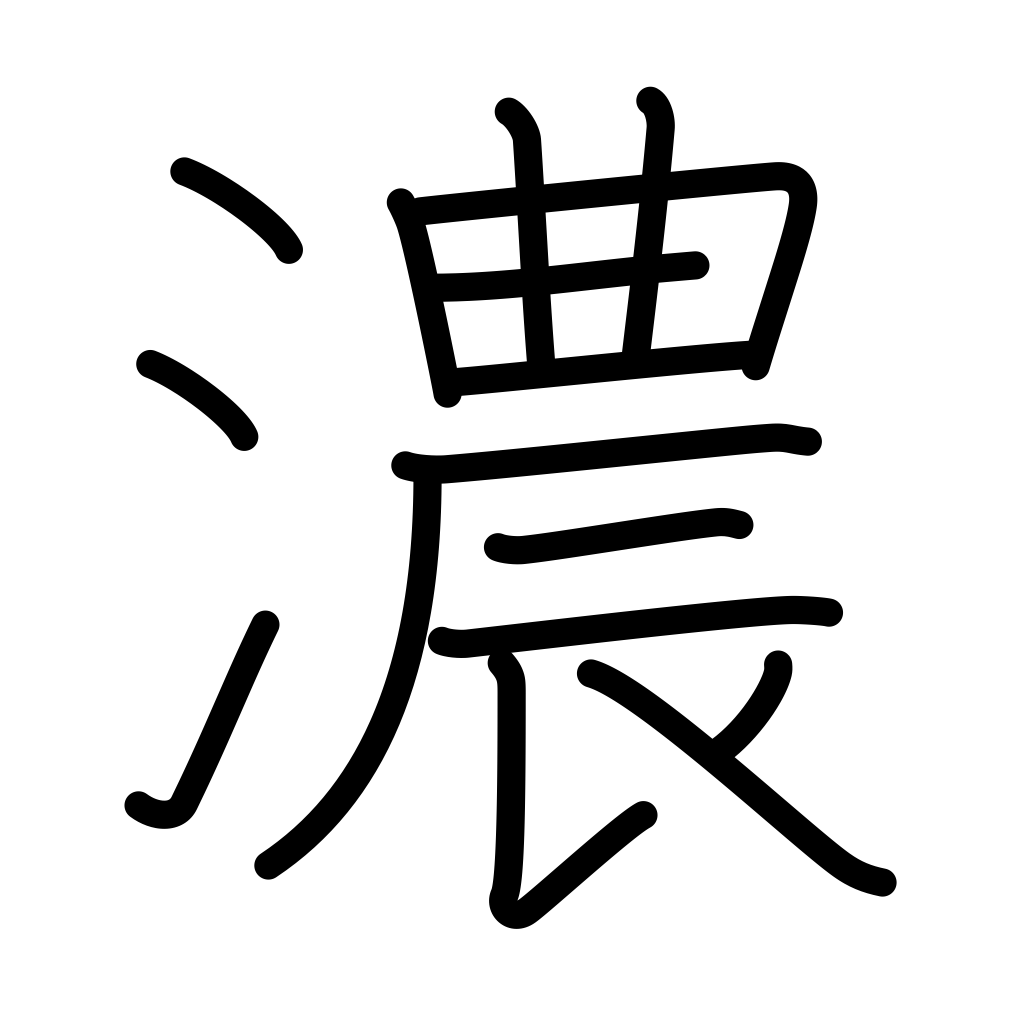
Meaning: concentrated, thick, dark, undiluted